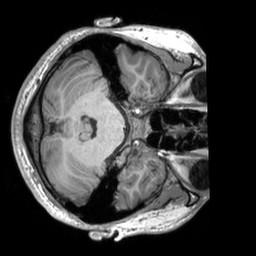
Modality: T1w
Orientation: axial
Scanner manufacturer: siemens
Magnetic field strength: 3 T
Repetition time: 2.53 s
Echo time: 0.00298 s